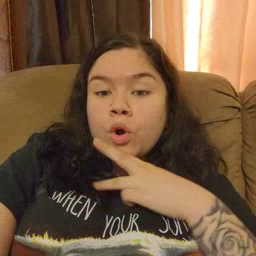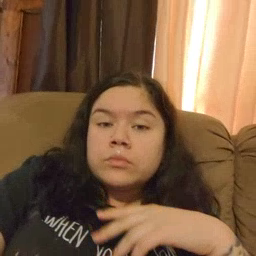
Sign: water